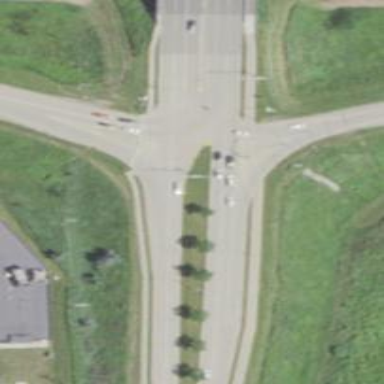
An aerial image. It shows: Marked crossing on cycleway road.